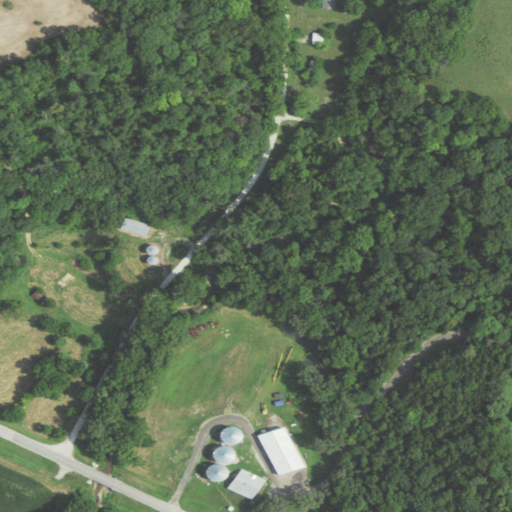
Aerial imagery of valley in Illinois named Possum Hollow containing deciduous forest, mixed forest, low intensity development, open development, pasture, medium intensity development, cultivated crops, and woody wetlands